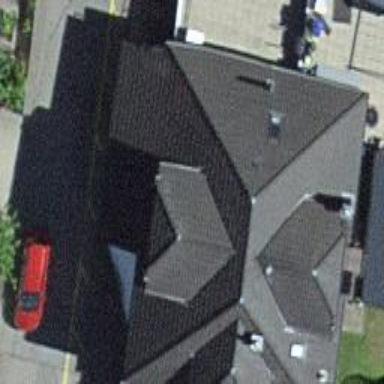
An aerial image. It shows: Residential building.